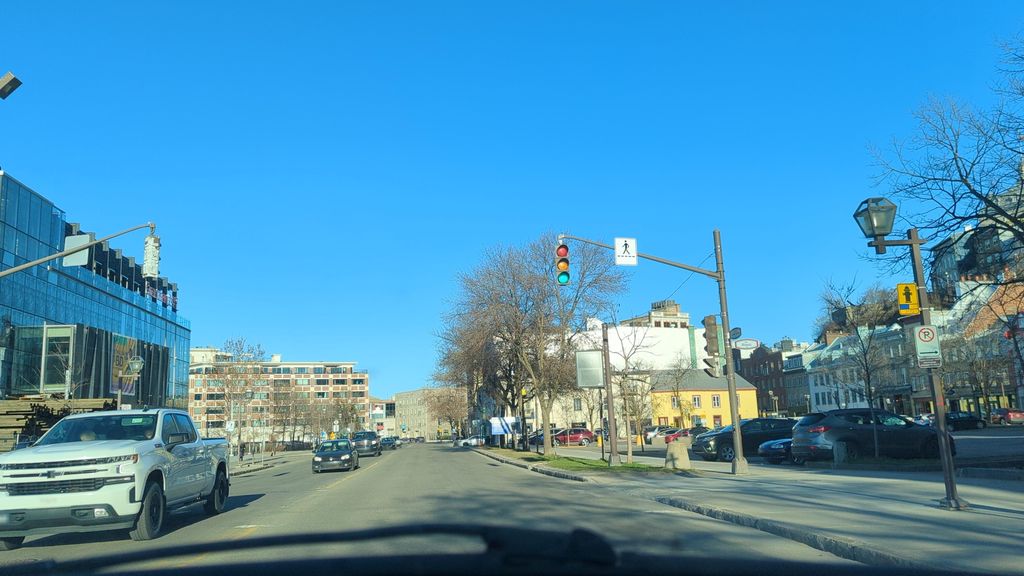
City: quebec_city